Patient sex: M
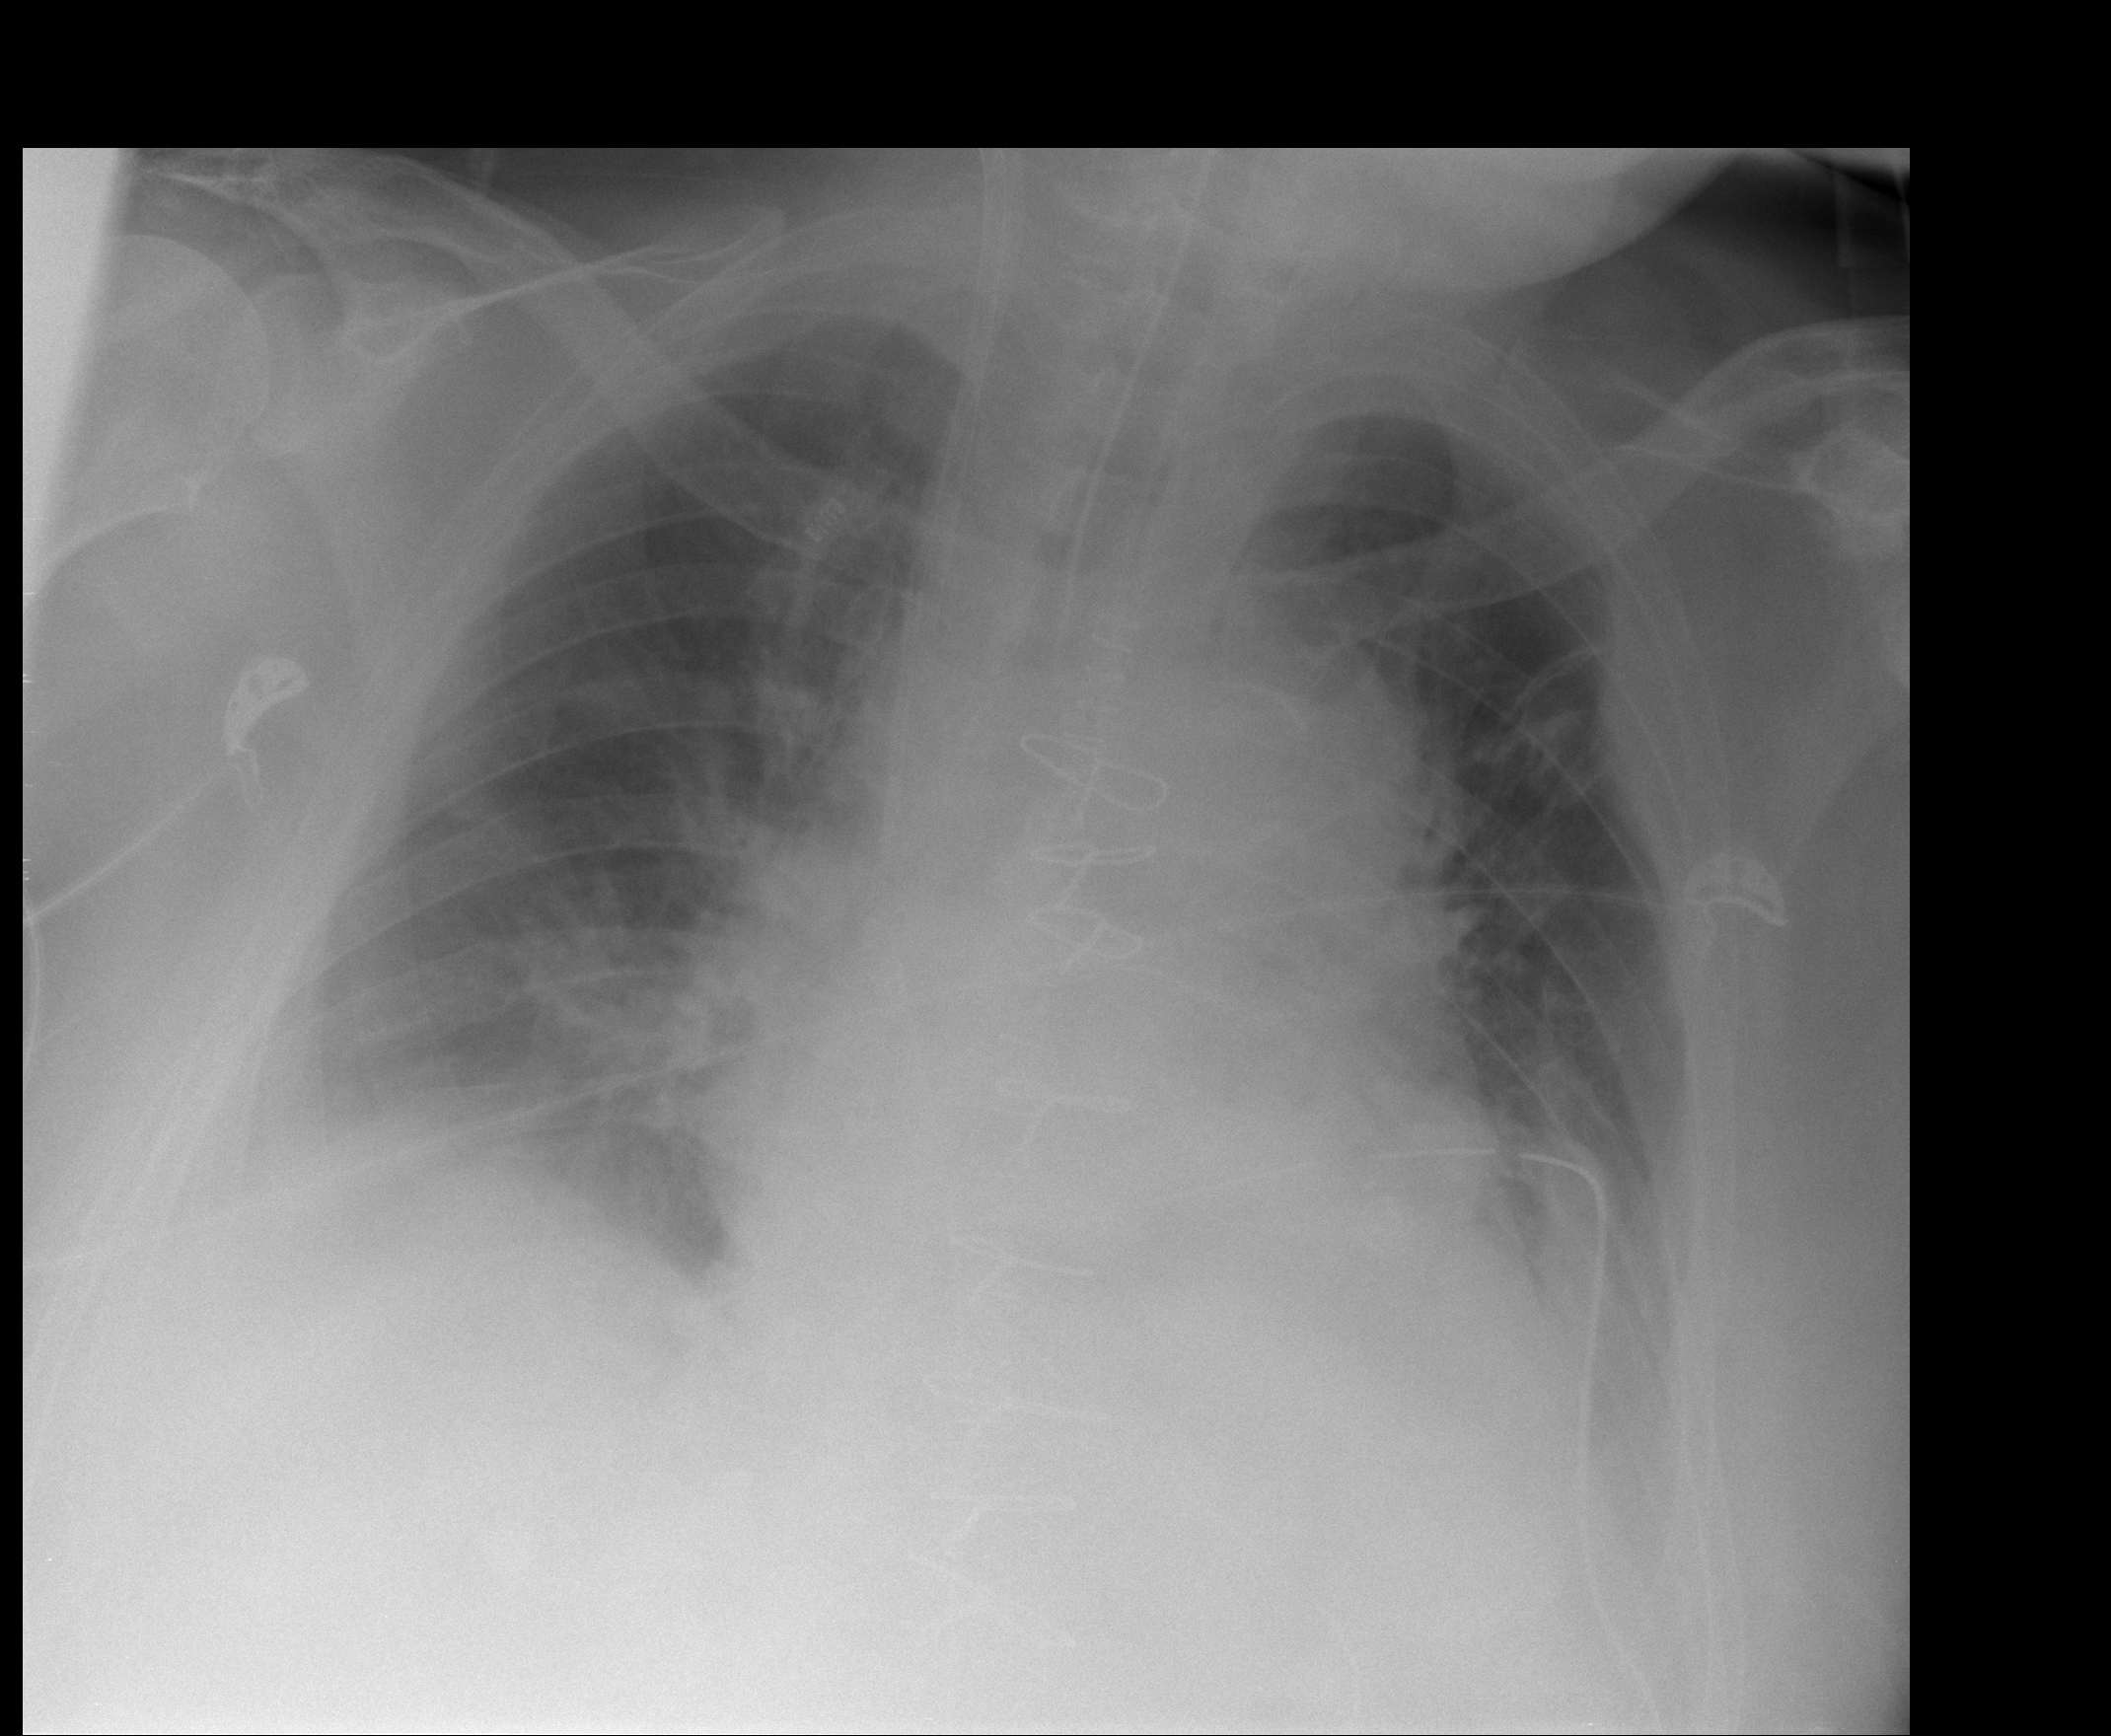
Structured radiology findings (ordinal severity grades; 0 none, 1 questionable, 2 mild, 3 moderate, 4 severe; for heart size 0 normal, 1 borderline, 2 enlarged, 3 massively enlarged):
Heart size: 1
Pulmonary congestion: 2
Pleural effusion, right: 2
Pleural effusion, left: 2
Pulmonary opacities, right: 0
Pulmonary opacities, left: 0
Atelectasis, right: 2
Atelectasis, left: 2